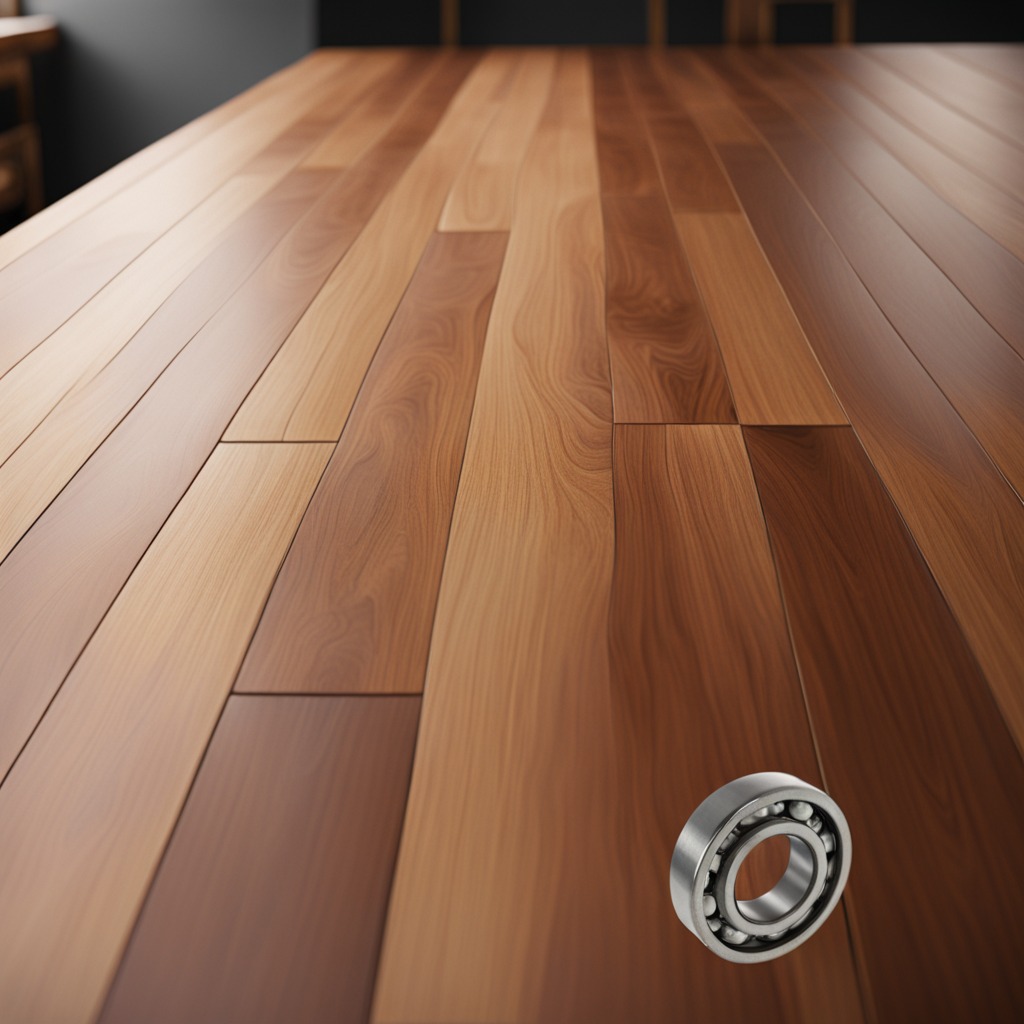
A metal ball bearing is lying on a wooden table in a carpentry studio.